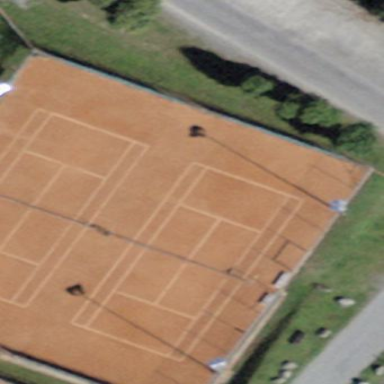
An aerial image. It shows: Tennis court on the leisure land pitch.